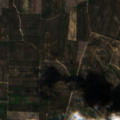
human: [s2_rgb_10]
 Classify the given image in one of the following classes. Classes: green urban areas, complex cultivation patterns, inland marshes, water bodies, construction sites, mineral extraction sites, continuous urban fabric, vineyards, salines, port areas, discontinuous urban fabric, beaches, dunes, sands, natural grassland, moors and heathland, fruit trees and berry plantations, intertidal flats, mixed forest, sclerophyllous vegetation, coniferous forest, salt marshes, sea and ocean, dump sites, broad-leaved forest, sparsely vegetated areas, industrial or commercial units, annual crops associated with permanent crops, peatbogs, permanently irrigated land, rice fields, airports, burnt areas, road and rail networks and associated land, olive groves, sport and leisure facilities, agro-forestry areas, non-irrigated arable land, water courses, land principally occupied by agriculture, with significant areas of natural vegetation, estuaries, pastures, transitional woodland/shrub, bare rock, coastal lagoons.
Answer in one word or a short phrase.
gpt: broad-leaved forest, coniferous forest, transitional woodland/shrub